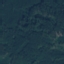
Label: Forest